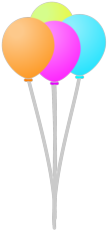
balloons